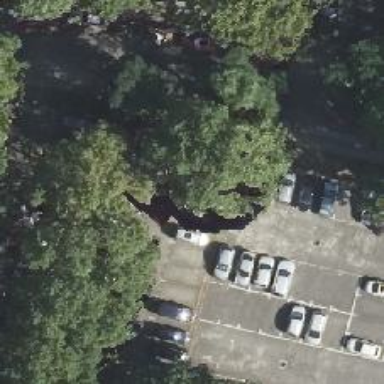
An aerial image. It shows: Parking aisle designated as service road.